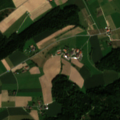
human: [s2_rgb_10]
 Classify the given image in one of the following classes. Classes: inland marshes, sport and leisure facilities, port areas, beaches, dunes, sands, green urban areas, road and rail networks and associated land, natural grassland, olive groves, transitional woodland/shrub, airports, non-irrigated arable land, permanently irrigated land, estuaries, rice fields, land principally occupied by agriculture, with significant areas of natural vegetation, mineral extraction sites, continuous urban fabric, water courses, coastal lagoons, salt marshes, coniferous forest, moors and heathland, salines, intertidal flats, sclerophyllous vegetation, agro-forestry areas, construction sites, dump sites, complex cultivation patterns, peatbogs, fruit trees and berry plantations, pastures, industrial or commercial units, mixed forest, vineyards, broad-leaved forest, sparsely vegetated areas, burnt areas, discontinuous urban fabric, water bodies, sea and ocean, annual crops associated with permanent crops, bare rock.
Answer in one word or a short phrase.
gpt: non-irrigated arable land, coniferous forest, mixed forest